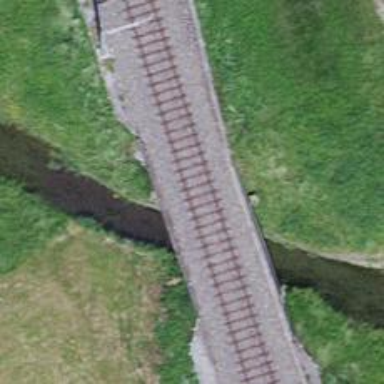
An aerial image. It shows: Bridge with electrified railway tracks featuring contact line.